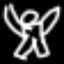
Label: angel